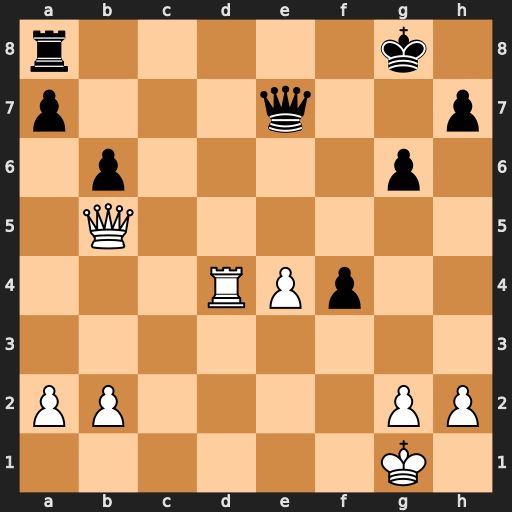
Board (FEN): r5k1/p3q2p/1p4p1/1Q6/3RPp2/8/PP4PP/6K1
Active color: w
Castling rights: -
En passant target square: -
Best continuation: Qd5+ Kg7 Qxa8